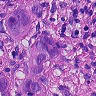
Metastatic tissue present: yes